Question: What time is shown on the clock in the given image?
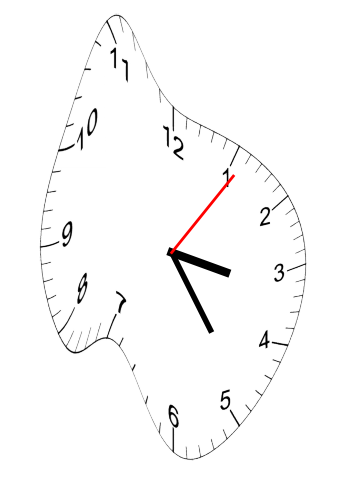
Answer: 03:24:06